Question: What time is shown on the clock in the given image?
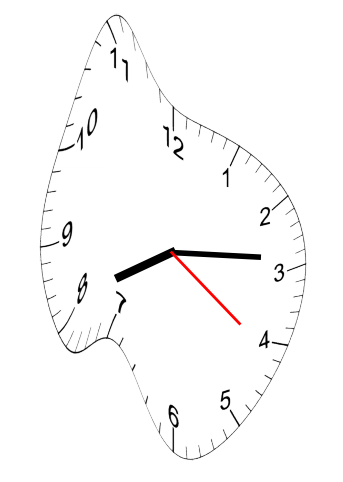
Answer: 08:14:21